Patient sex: F
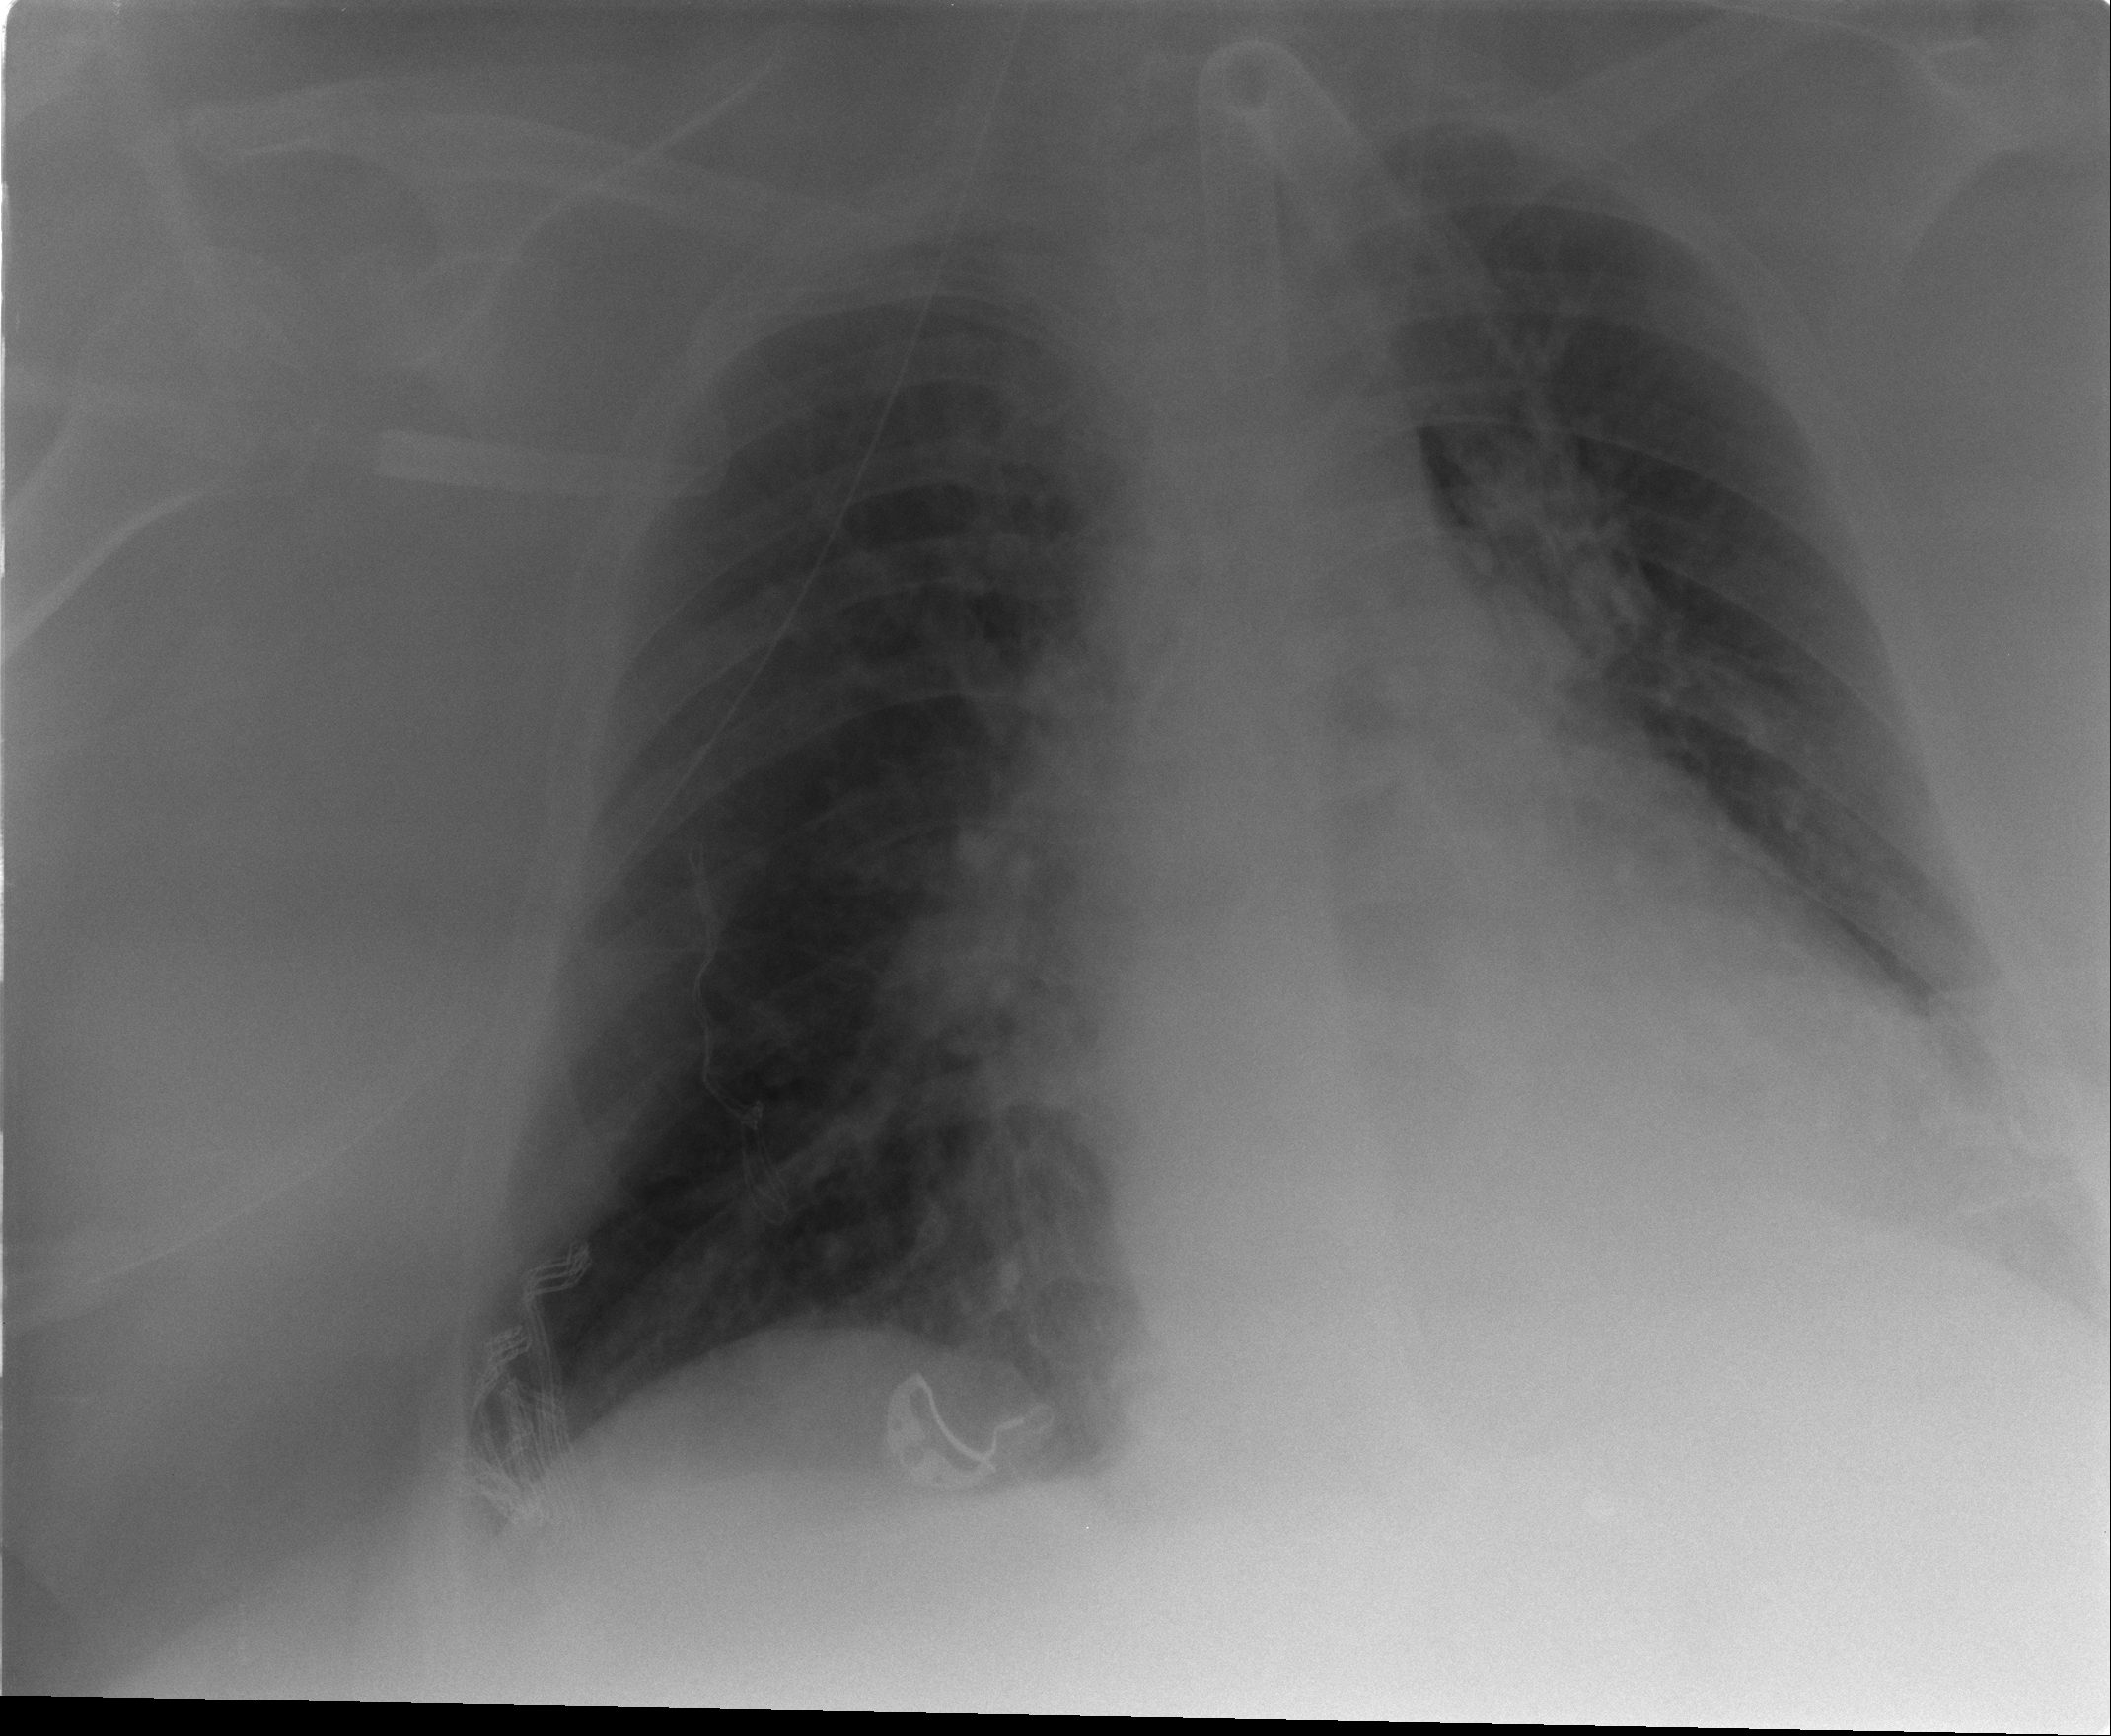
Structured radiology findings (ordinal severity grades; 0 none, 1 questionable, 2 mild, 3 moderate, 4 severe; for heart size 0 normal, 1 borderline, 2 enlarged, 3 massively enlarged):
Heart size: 1
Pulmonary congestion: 2
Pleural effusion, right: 0
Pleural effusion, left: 1
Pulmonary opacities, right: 2
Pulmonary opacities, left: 1
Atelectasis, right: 2
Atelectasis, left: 2